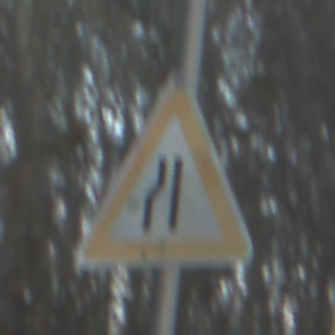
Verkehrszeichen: EinseitigVerengteFahrbahnLinks
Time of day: SunriseSunset
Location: Outdoor (Nature)
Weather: Clear
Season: Winter
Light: Natural